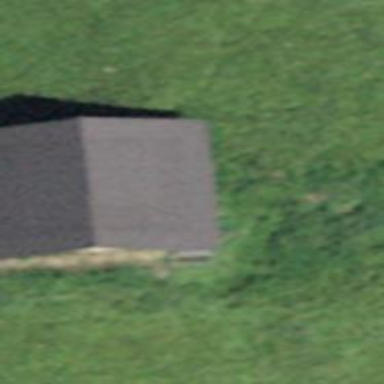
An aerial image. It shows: Barn.